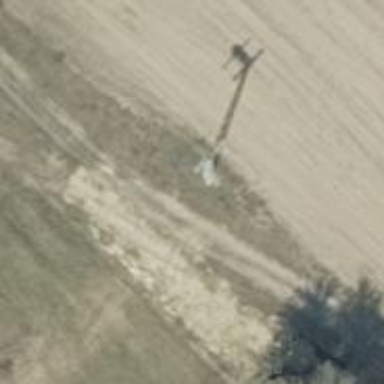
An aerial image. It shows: Power pole.